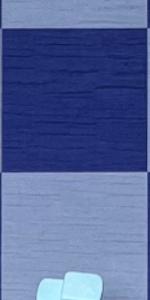
Label: Empty